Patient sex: M
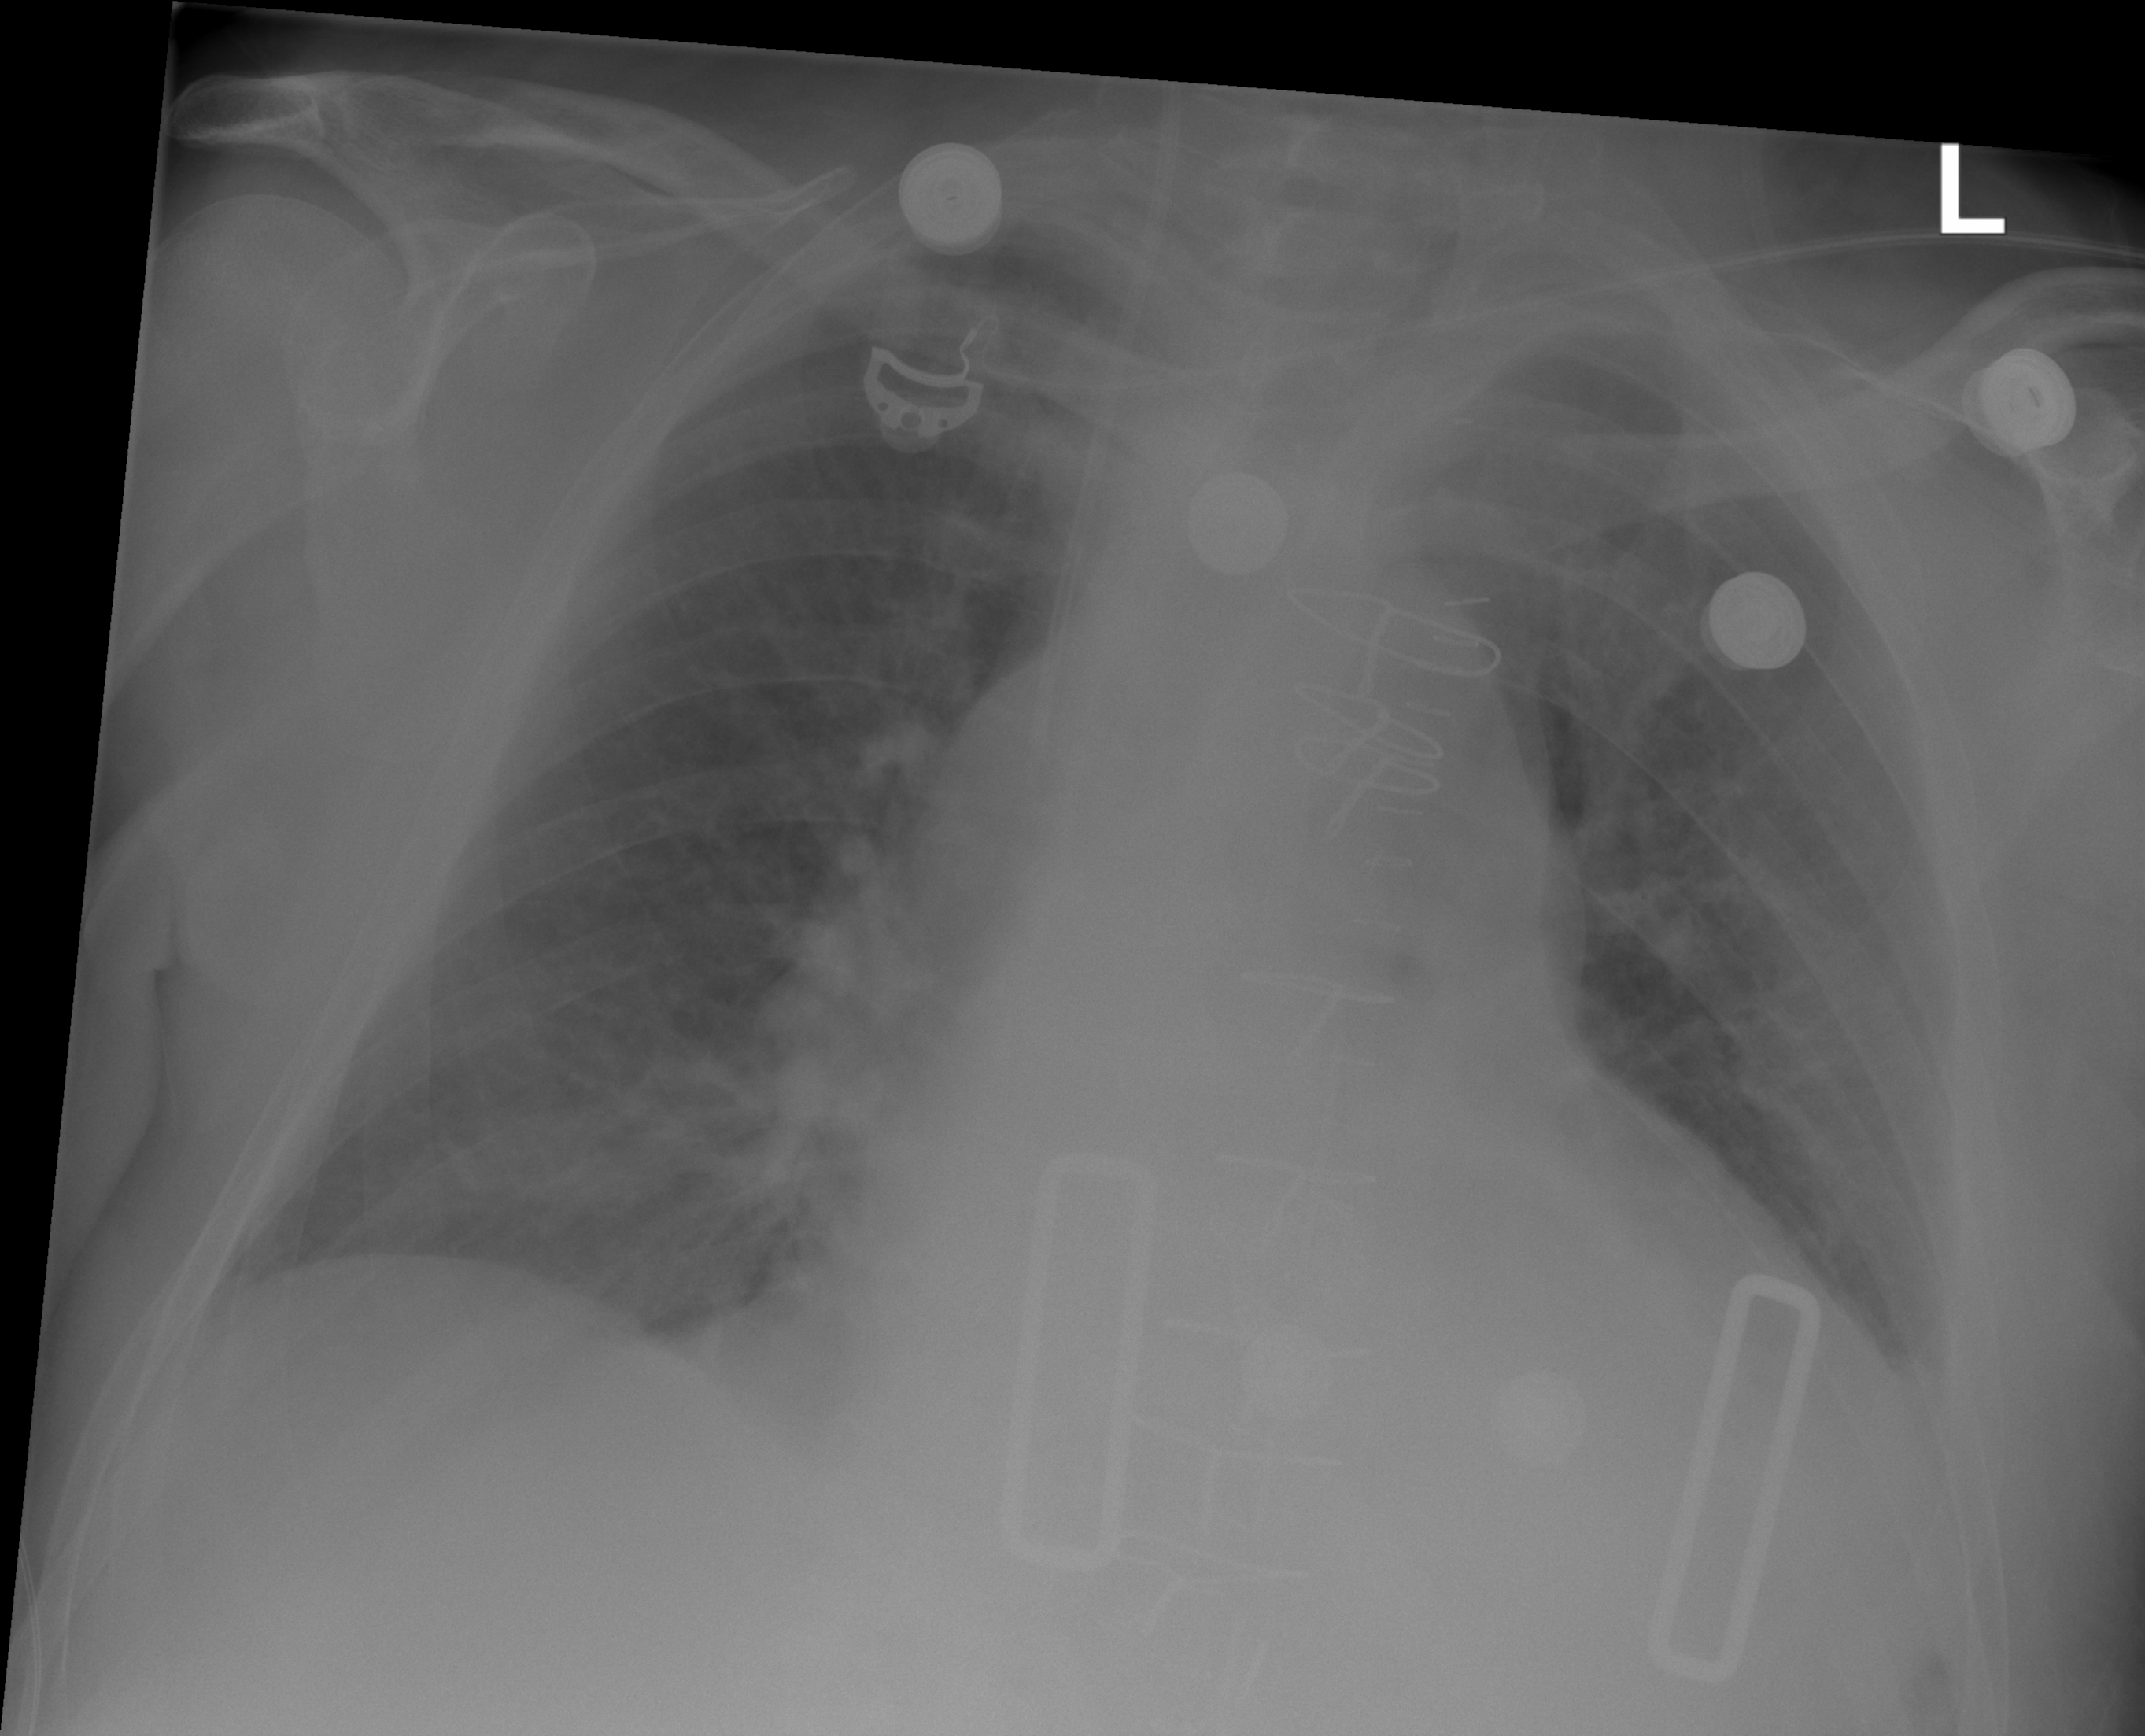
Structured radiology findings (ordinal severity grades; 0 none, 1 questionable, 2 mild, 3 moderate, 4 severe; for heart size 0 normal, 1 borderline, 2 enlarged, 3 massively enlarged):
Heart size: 0
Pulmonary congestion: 0
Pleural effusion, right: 0
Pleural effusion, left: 2
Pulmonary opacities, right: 0
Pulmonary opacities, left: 0
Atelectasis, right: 2
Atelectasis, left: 2